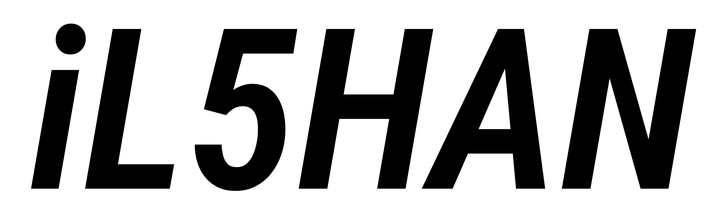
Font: Roboto-Italic_Condensed_SemiBold_Italic